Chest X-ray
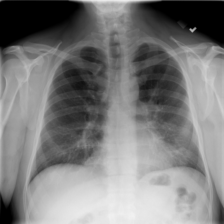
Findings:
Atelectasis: negative
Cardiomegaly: negative
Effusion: negative
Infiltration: negative
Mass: negative
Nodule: negative
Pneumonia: negative
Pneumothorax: negative
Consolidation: negative
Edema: negative
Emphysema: negative
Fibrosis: negative
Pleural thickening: negative
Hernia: negative